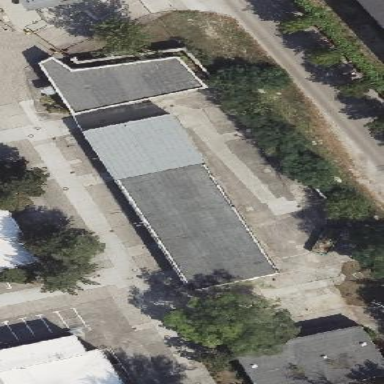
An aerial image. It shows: Commercial building.